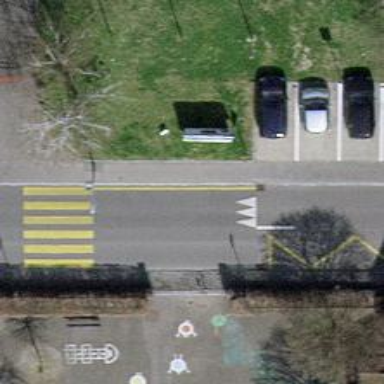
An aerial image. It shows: Bus stop with designated stop position for public transport.